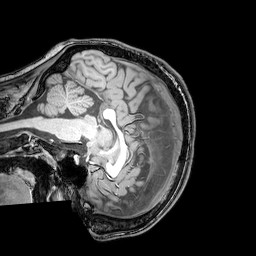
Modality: T1w
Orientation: sagittal
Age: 21
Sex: male
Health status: healthy
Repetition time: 0.081 s
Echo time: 0.037 s